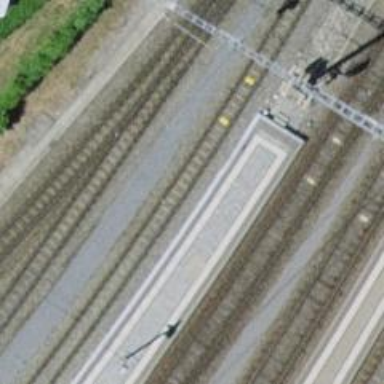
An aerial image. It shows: Railway signal.